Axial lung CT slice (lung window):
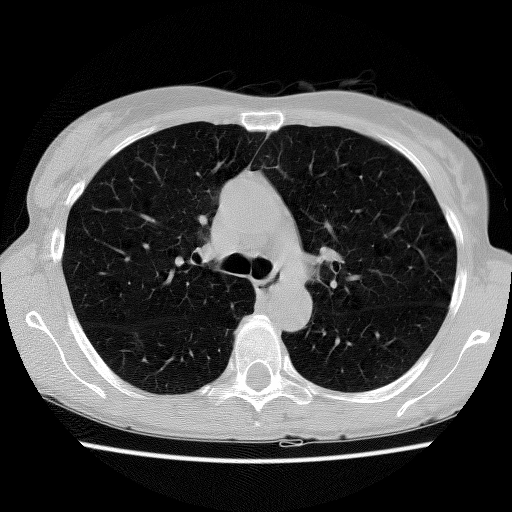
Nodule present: no